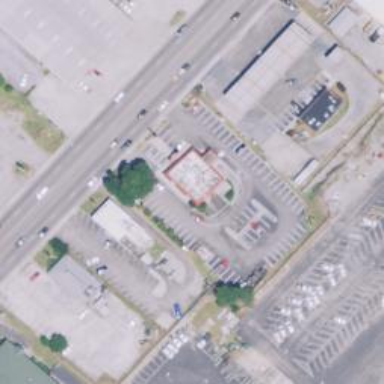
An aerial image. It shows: Retail area.